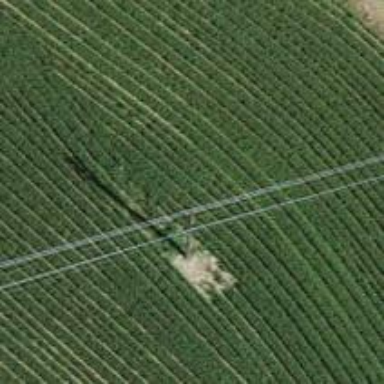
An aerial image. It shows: Power pole.